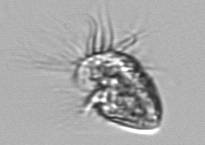
Label: Strombidium_morphotype1